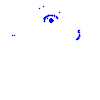
Particle: kaon